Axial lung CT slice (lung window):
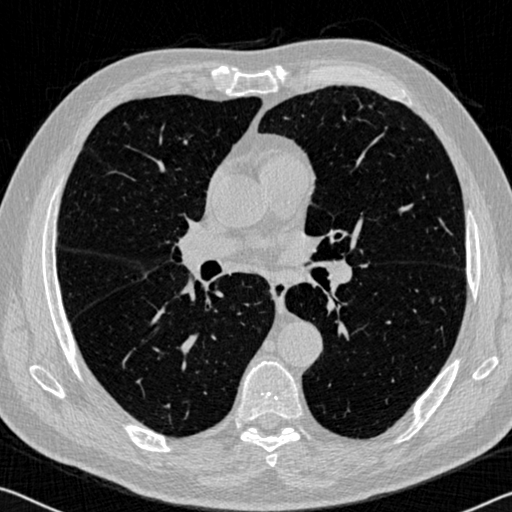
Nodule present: no